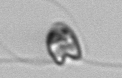
Label: flagellate_morphotype1